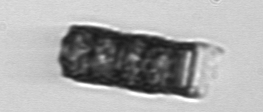
Label: Paralia_sulcata